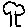
Label: tree